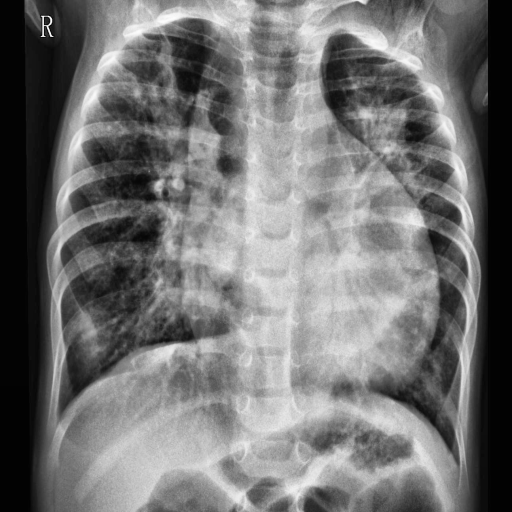
Finding: PNEUMONIA